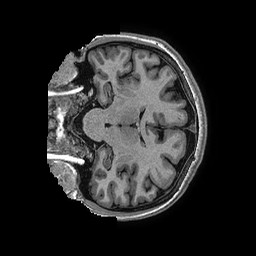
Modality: T1w
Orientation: coronal
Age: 34
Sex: female
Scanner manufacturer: ge
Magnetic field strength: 3 T
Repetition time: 0.006952 s
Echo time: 0.00292 s